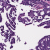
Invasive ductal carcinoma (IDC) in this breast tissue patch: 1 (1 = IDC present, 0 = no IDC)